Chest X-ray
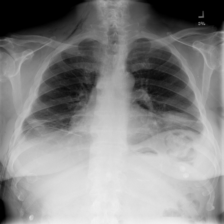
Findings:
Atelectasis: negative
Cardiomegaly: negative
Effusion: positive
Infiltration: positive
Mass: positive
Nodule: negative
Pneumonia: negative
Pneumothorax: negative
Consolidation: negative
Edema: negative
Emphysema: negative
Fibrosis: negative
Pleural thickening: negative
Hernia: negative